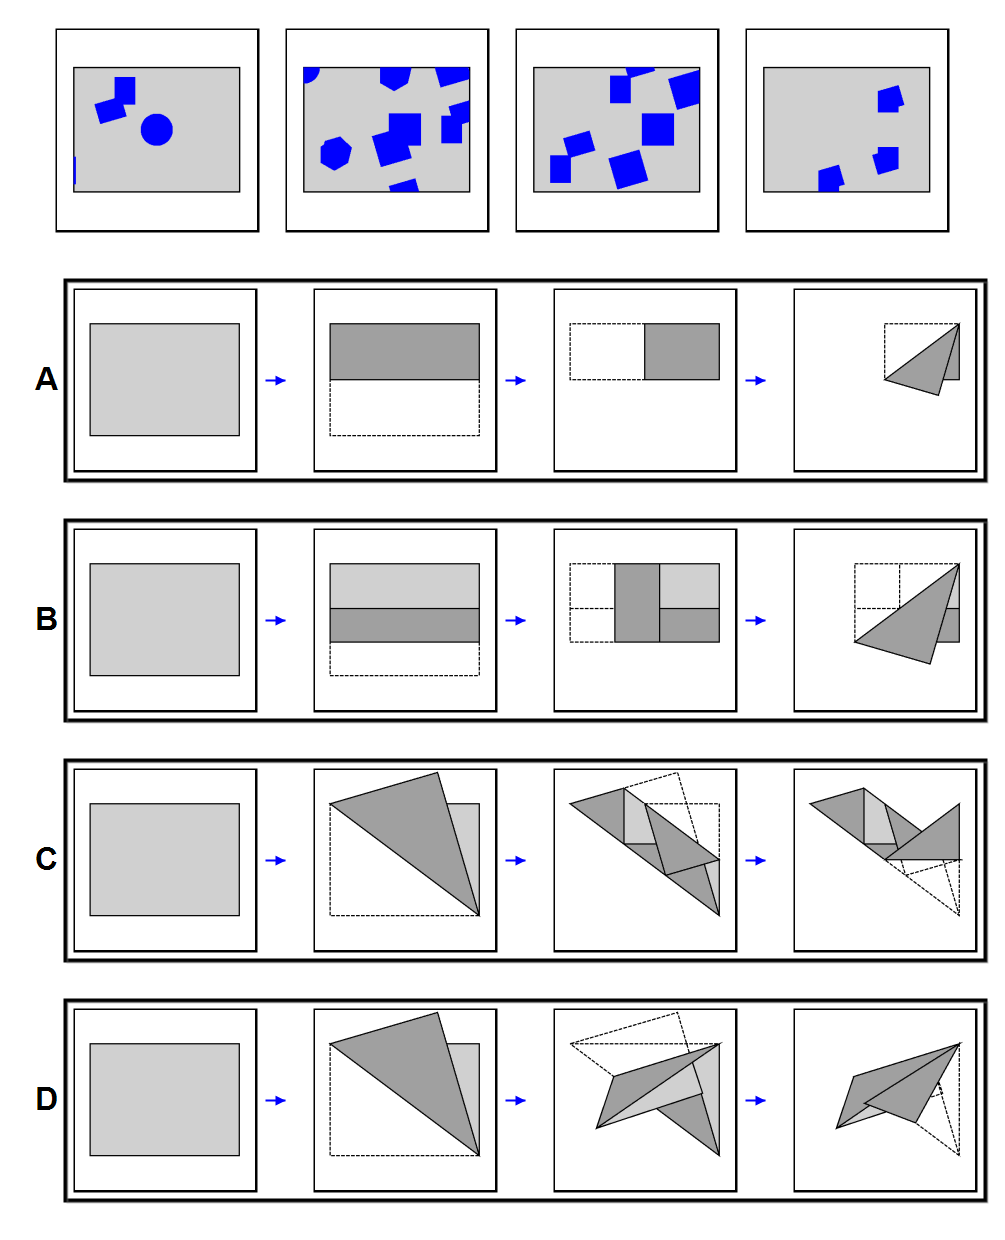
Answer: C